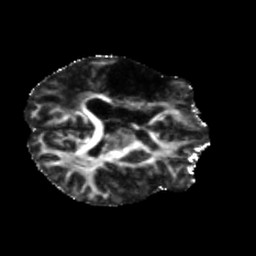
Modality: FA
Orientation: axial
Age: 46
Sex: male
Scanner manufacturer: siemens
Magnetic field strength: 3 T
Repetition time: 5.47 s
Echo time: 0.0854 s